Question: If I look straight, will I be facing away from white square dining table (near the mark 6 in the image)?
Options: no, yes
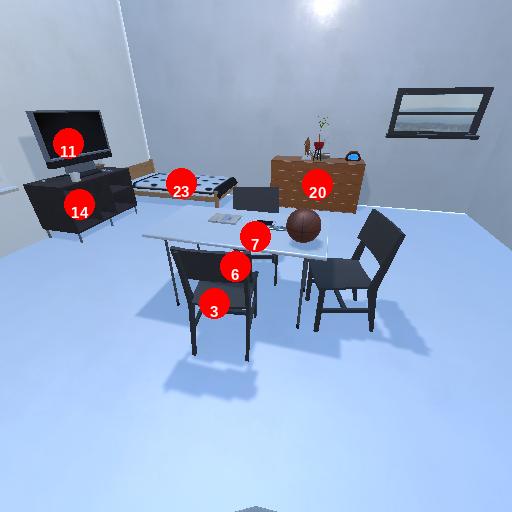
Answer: no